Question: Consider the following sample:
'''
var Container = function(param) {
this.member = param;
var privateVar = param;
if (!Container.prototype.stamp) { // <-- executed on the first call only
Container.prototype.stamp = function(string) {
return privateVar + this.member + string;
}
}
}
var cnt = new Container();
'''
Is there any way to determine whether the object 'cnt' has a method named 'stamp' without knowing that it is instantiated from 'Container' ?

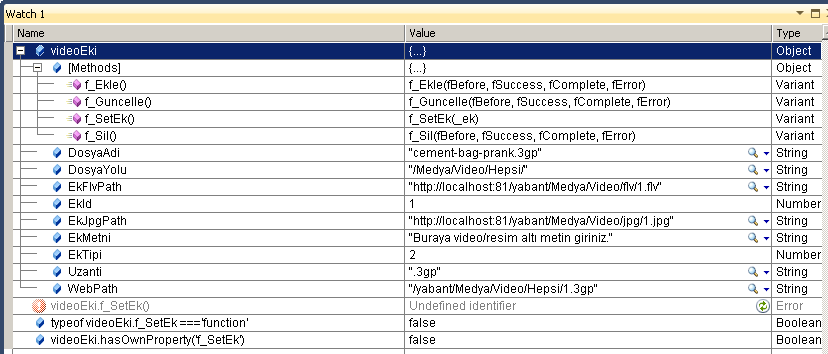
Answer: You can test for the existence of 'stamp' with:
'''
if (cnt.stamp) ...
'''
or you can check whether it is a function with
'''
if (typeof cnt.stamp === 'function') ...
'''